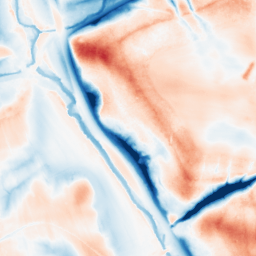
Category: edge_preserving
Decomposition family: guided
Decomposition parameters: radius: 16
eps: 1
Upsampling method: cubic_mitchell
Upsampling parameters: scale: 8
Upsampling scale: 8